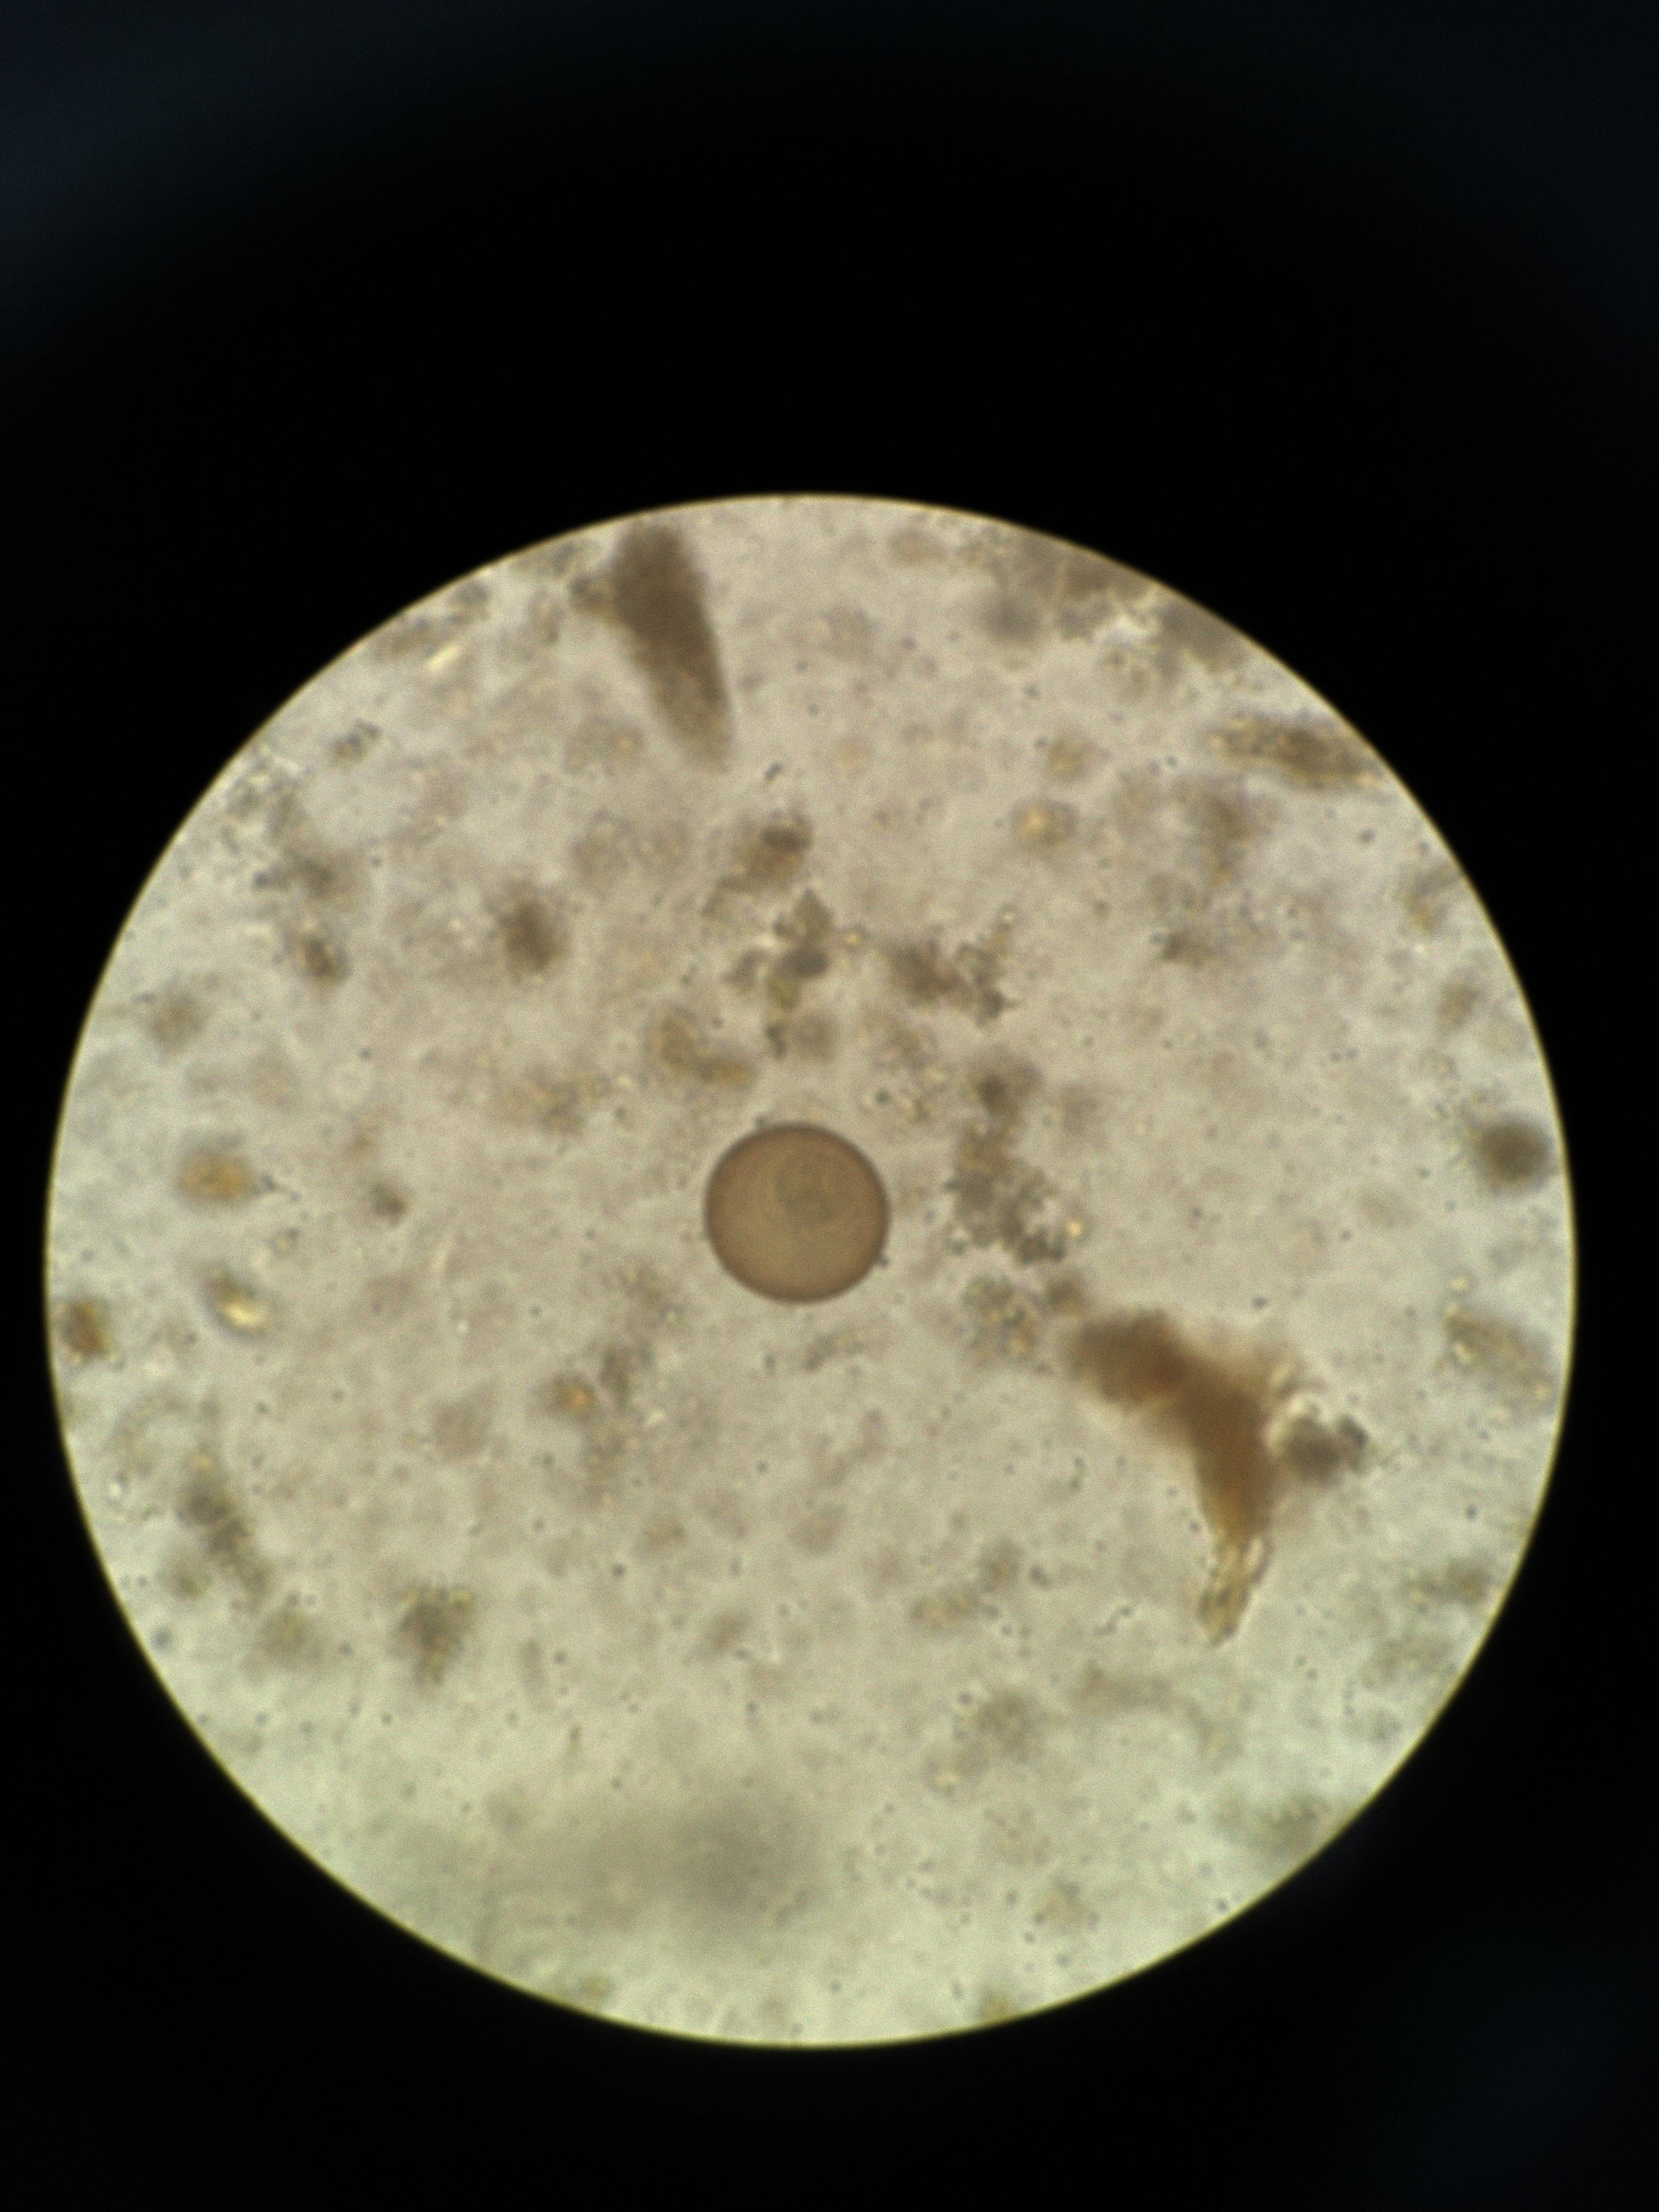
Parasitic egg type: Hymenolepis diminuta